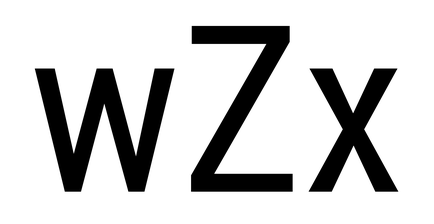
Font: Roboto_Condensed_Regular